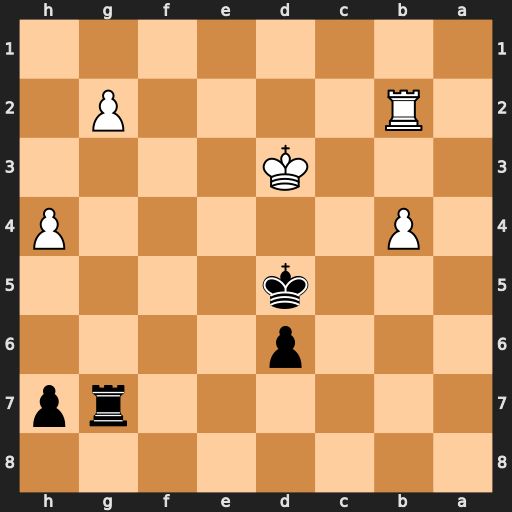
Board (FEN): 8/6rp/3p4/3k4/1P5P/3K4/1R4P1/8
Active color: b
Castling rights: -
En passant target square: -
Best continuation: Rg3+ Kd2 Rxg2+